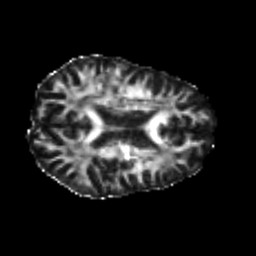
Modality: FA
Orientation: axial
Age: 26
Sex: female
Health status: healthy
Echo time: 0.074 s